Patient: sex F, age 62
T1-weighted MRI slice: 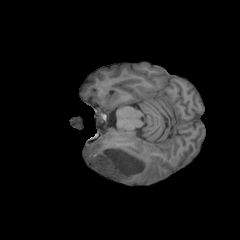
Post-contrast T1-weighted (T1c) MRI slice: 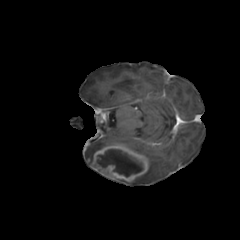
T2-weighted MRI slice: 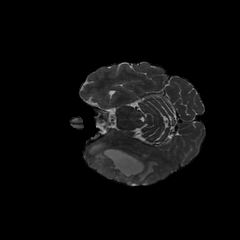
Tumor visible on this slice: yes
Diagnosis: Glioblastoma, IDH-wildtype
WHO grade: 4